Interaction volume radius: 5 \u00c5
Interaction volume height: 10 \u00c5
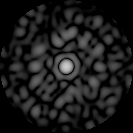
Disorder parameter: 0.8289